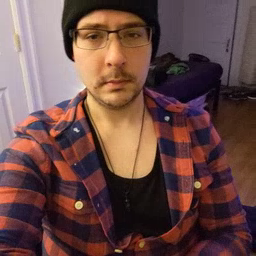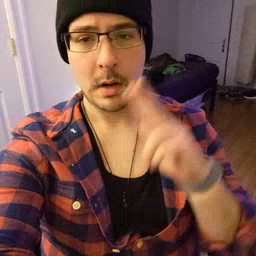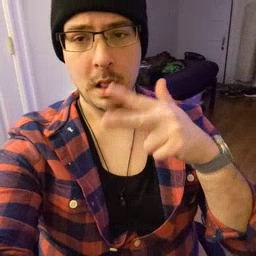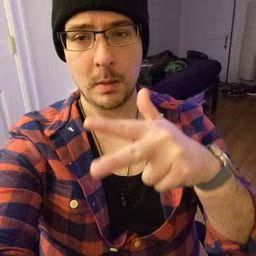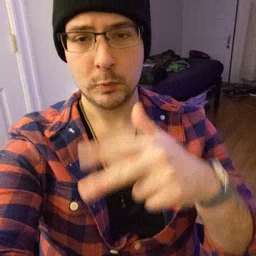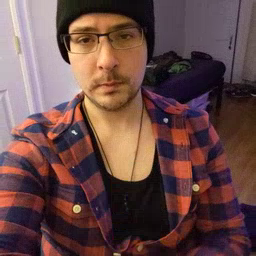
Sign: helicopter